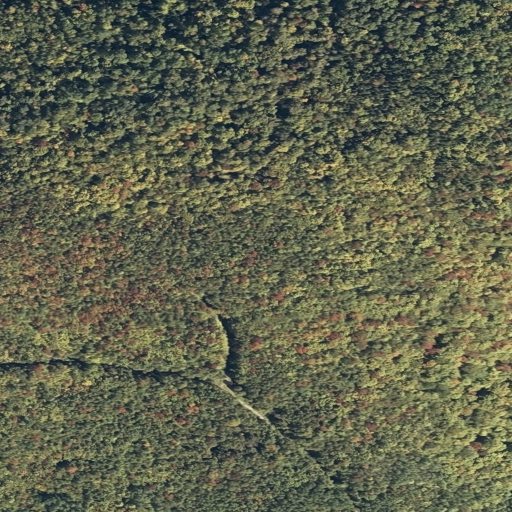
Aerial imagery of mountain in Maine named Oakfield Hills containing deciduous forest, mixed forest, and evergreen forest